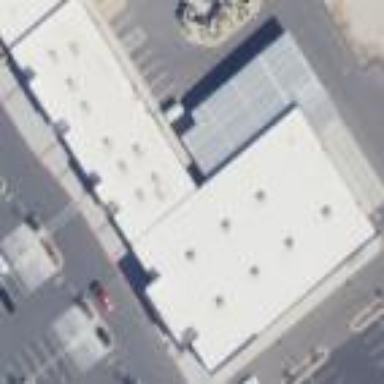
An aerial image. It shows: Retail building.